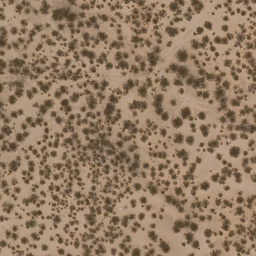
Label: chaparral